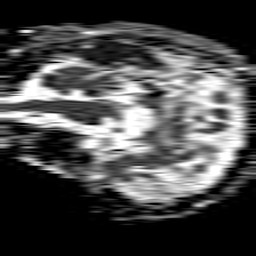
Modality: ADC
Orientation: sagittal
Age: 48
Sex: male
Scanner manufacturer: philips
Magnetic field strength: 1.5 T
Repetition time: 4.6 s
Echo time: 0.08631 s